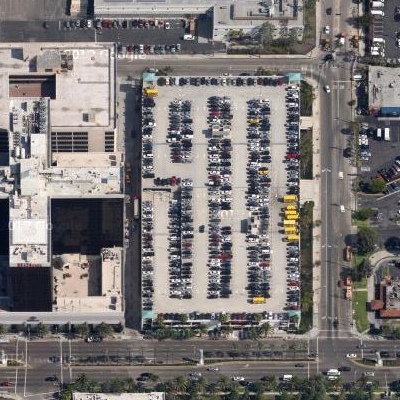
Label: gParking